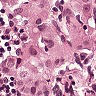
Metastatic tissue present: yes